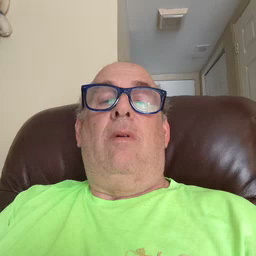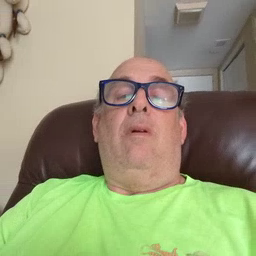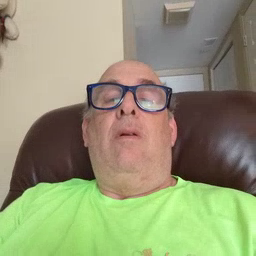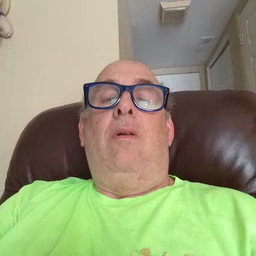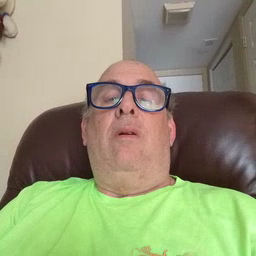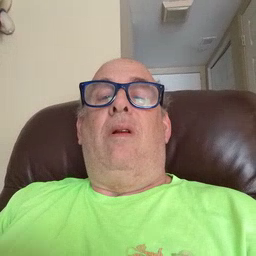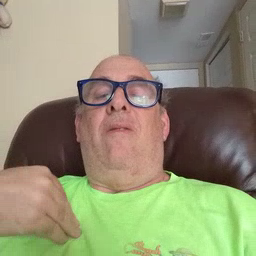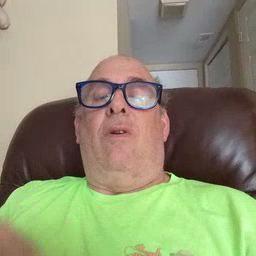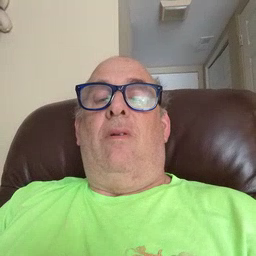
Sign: have